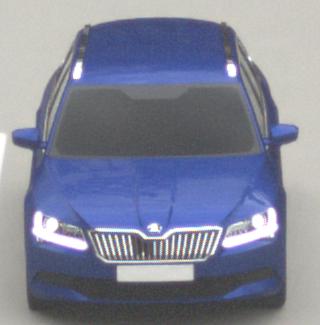
Make: Skoda
Model: Superb Combi 1.4 TSI
Detailed model: Superb (III) Combi
Model produced from: 2015/09
Model produced until: 2018/06
Doors: 5
Color: blue
Road condition: wet road
Daytime: morning or afternoon
Contrast: low contrast